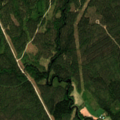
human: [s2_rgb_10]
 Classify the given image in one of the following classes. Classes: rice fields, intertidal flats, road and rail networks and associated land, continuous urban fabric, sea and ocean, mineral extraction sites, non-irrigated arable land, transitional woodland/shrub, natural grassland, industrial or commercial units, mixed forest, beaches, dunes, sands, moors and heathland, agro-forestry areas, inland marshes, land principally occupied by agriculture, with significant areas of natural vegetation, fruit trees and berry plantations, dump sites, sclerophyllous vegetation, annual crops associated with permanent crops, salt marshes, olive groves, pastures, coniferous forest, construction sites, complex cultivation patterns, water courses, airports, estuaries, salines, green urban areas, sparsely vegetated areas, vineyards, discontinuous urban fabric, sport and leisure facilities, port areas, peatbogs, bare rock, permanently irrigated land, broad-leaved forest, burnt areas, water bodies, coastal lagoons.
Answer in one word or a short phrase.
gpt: coniferous forest, transitional woodland/shrub